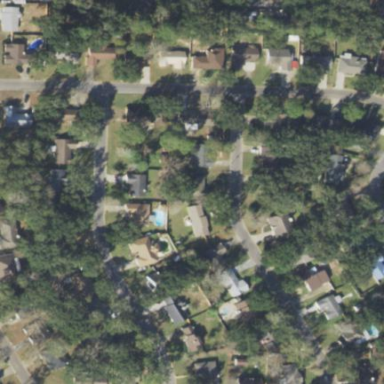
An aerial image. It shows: This residential area consists of single-family homes.